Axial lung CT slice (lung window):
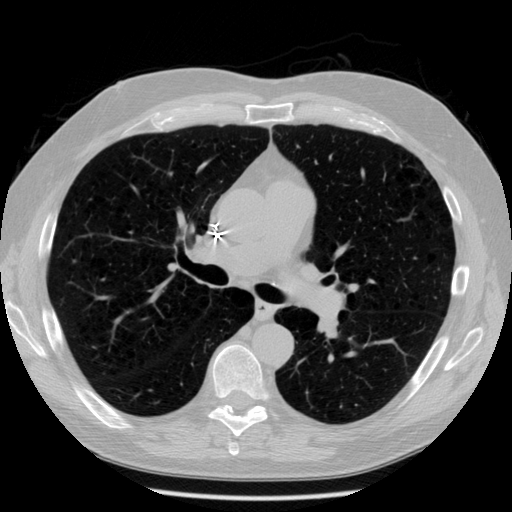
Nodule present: no